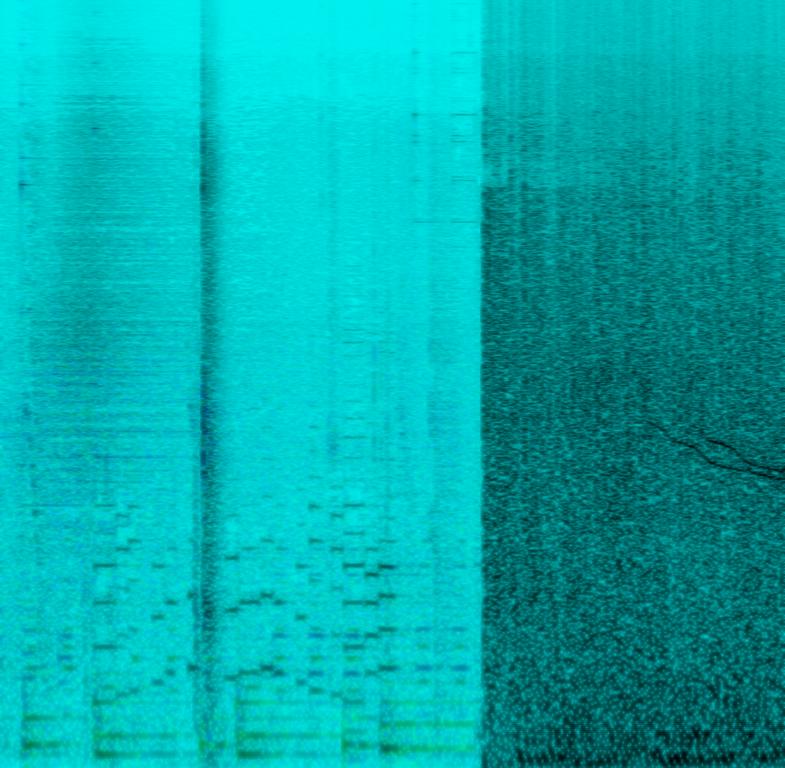
The low quality recording features a loud gunshots sound effects, wooden impact and squeaking floor sound effects, while a suspicious background music is playing in the background and it consists groovy woodwind melody, woodwind solo melody, tinny bells melody located in the left channel of the stereo image and smooth bass. The recording is noisy.